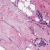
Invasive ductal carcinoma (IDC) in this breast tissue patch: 1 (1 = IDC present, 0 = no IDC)